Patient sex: M
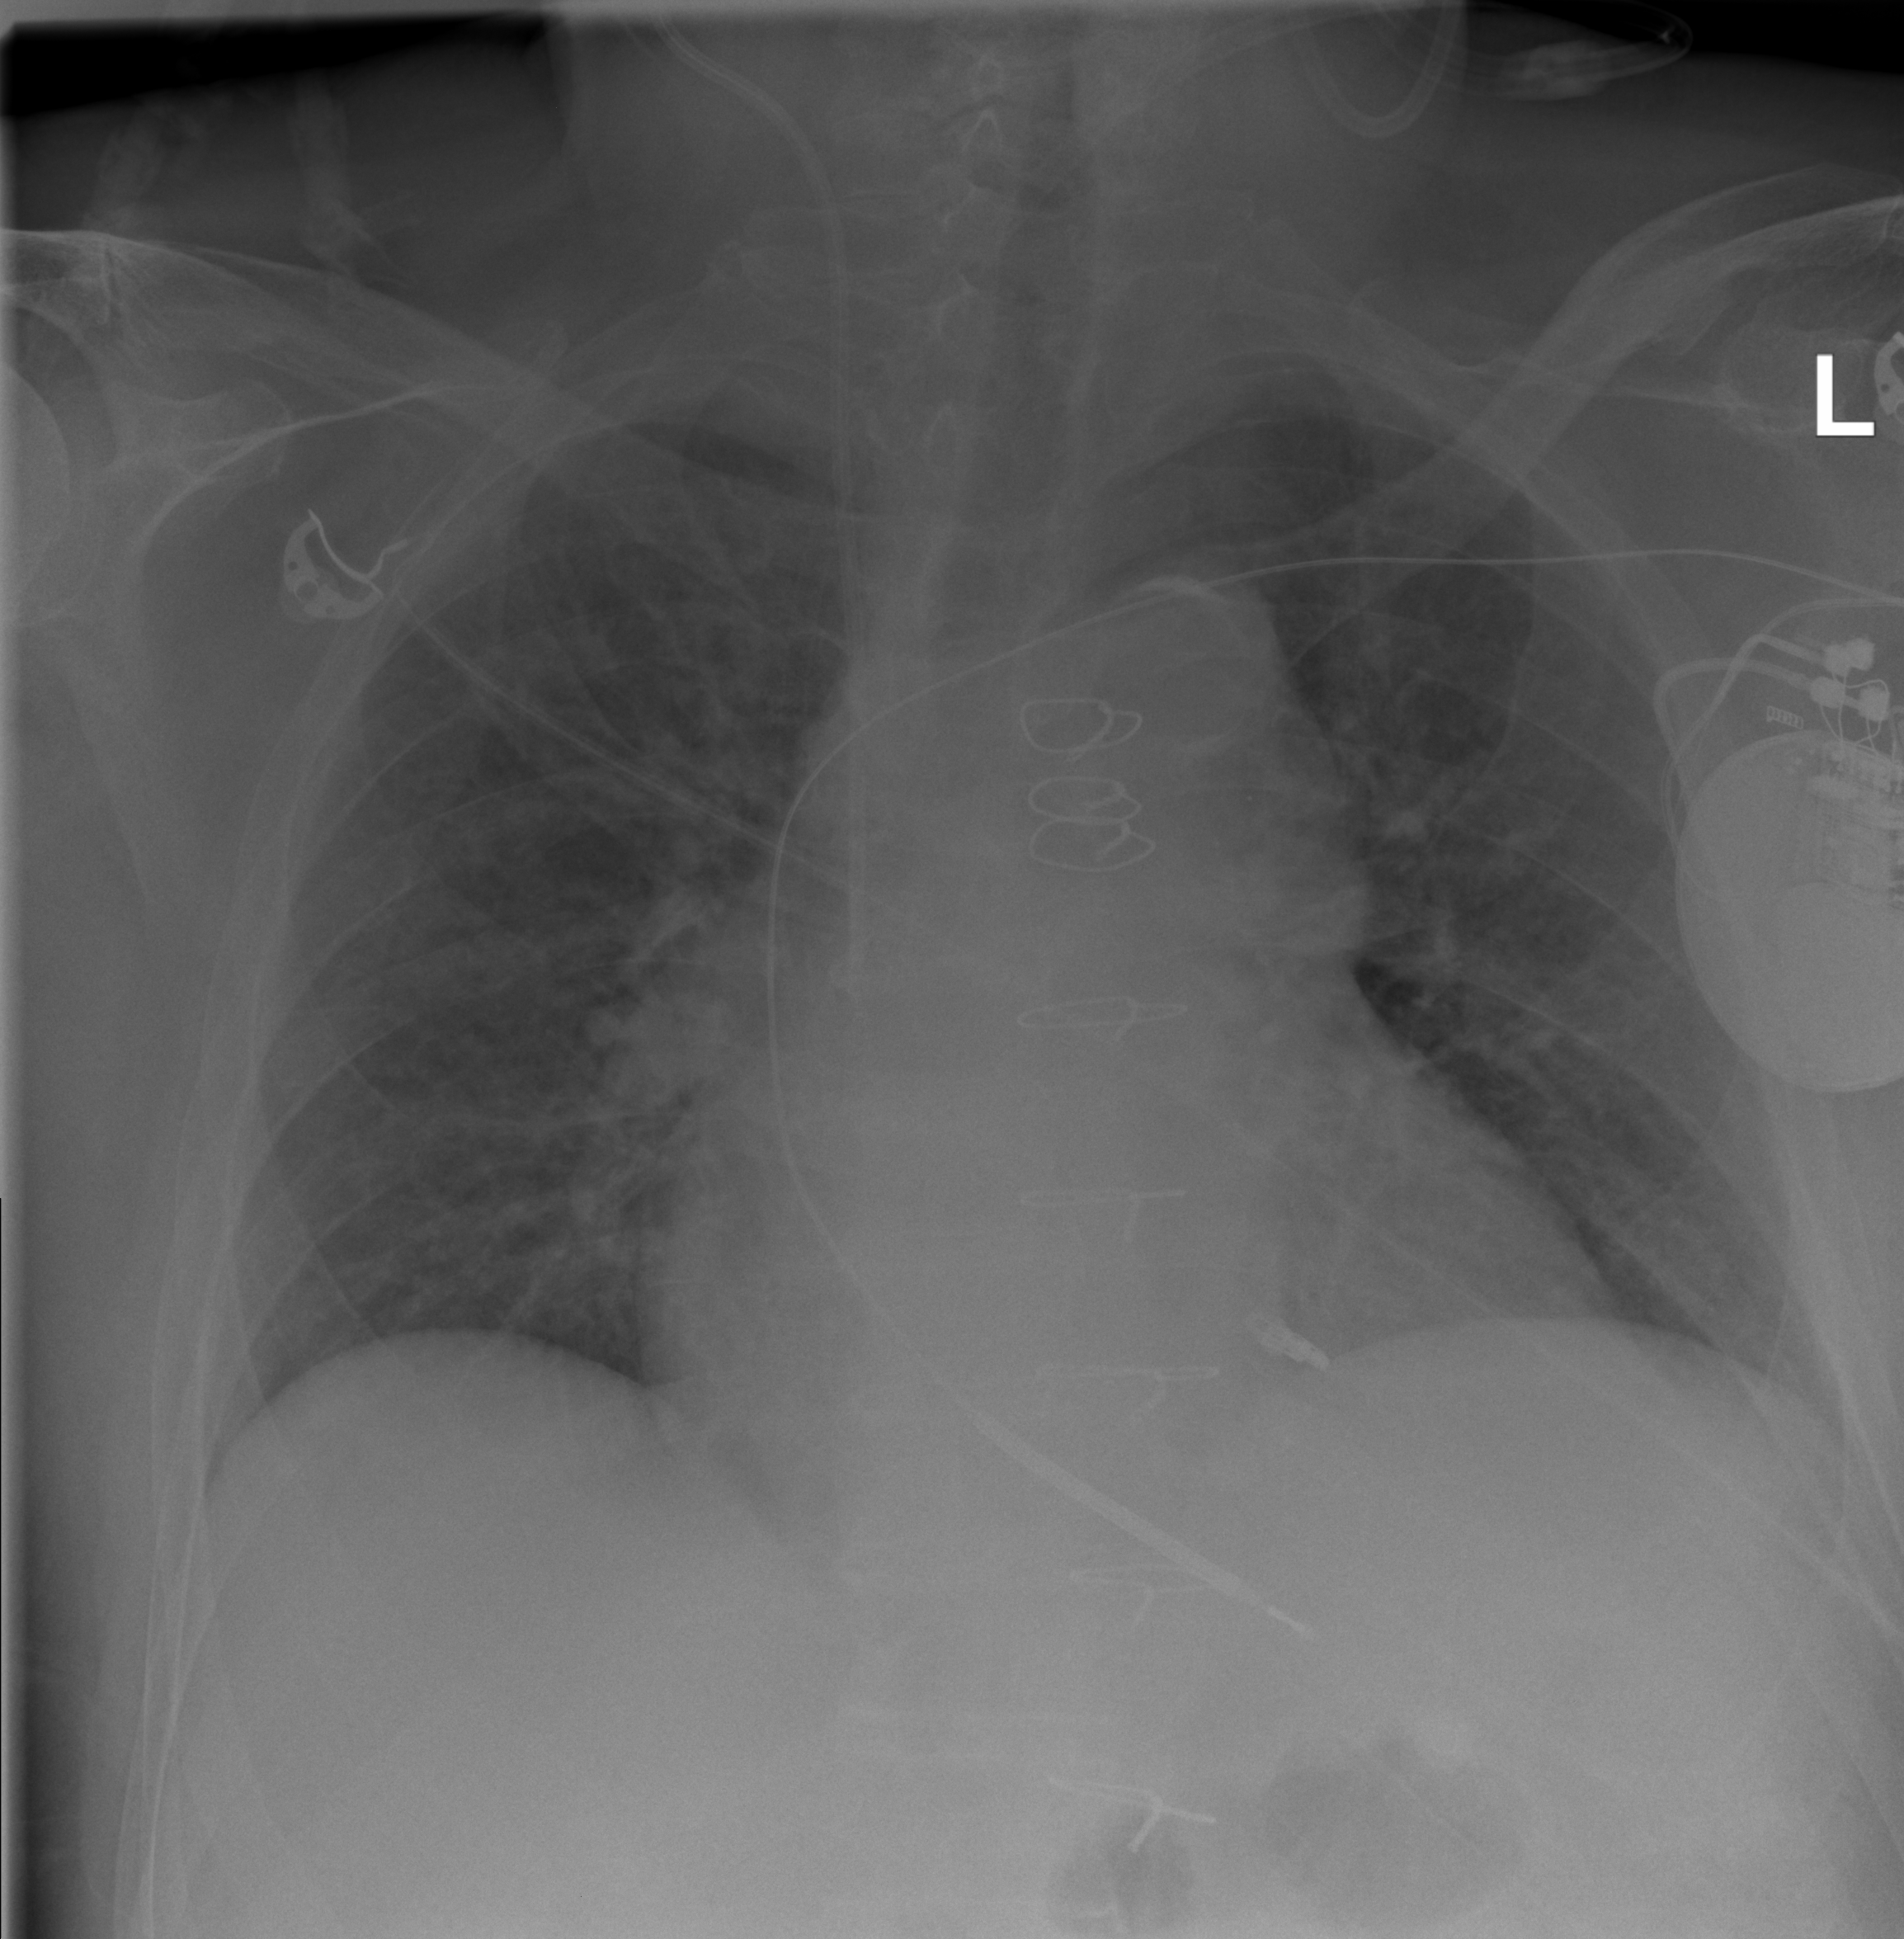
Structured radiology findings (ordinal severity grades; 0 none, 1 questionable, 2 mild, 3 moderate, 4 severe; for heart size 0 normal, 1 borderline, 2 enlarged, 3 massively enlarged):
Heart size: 2
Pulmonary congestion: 2
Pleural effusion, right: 0
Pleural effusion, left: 0
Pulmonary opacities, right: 0
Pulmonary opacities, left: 0
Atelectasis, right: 0
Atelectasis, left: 0